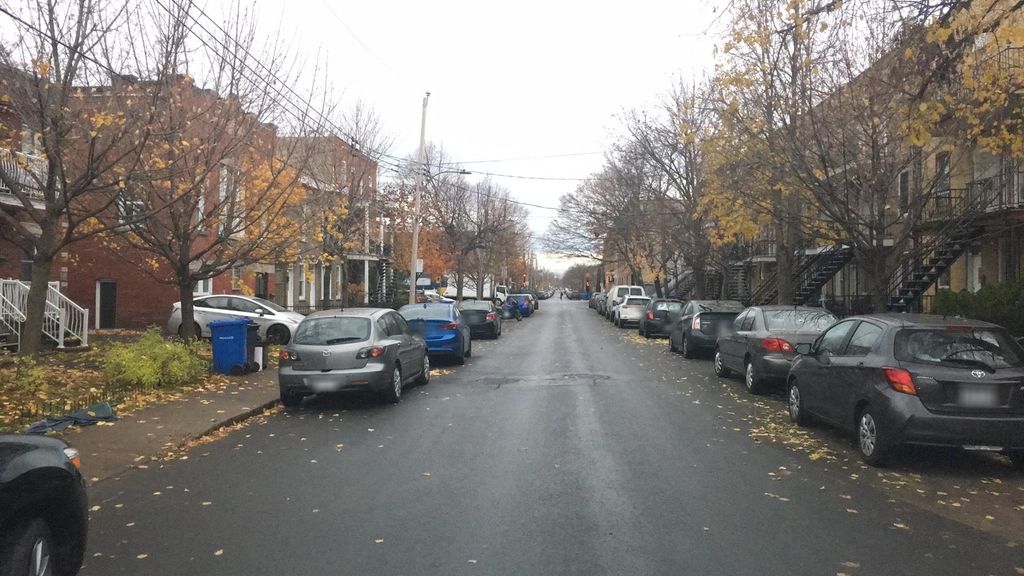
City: montreal